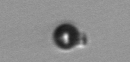
Label: bead